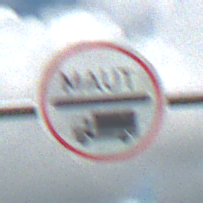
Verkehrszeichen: Mautpflicht
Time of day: Midday
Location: Outdoor (Nature)
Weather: PartlyCloudy
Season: NotSpecified
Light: Natural